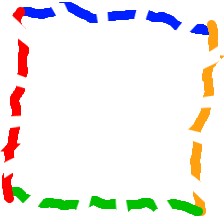
Shape: square